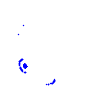
Particle: electron